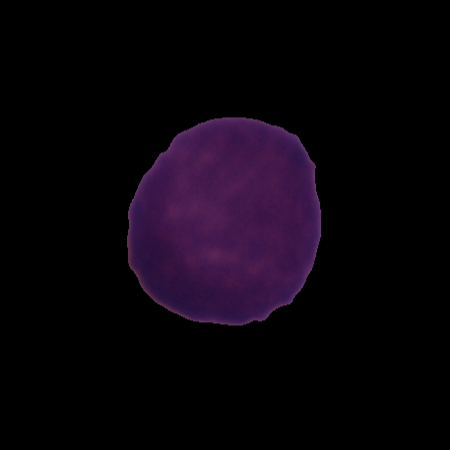
Label: healthy